Describe the contrast between these two images.
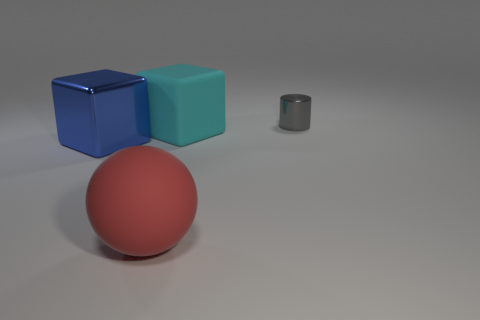
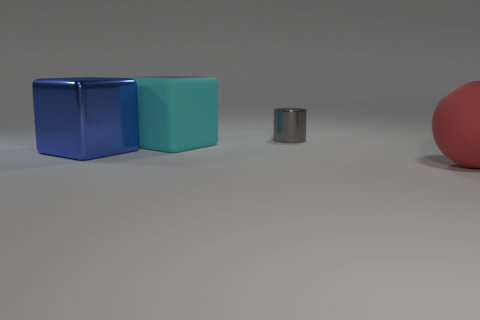
the ball is in a different location
the red object is in a different location
the red matte thing is in a different location
the red rubber thing moved
the big red rubber sphere right of the cyan rubber block changed its location
the large red object changed its location
the big red matte ball that is in front of the blue block moved
the big red matte sphere that is in front of the large metallic thing is in a different location
the big red rubber ball that is in front of the big cyan rubber cube is in a different location